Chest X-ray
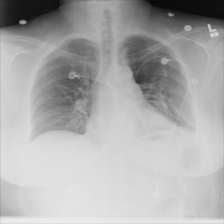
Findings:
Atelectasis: positive
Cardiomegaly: negative
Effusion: negative
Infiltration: negative
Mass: negative
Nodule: negative
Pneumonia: negative
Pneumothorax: negative
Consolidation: negative
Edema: negative
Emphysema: negative
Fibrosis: negative
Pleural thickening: negative
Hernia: negative